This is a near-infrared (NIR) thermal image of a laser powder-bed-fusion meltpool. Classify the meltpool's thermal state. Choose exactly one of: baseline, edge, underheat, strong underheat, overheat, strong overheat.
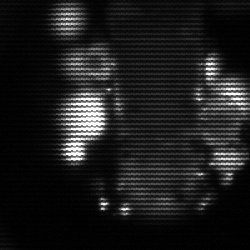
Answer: strong underheat